Question: I'm working a force layout. I've already implemented collisions and bounding within the svg (I don't want to use gravity). However, now I want to place a div in the middle and have the nodes avoid it.
The approach I'm attempting is overlaying the SVG on top of the div using absolute positions and attempting to have the nodes avoid it in the tick function. This is proving to be very difficult. Is there another approach? If not, I'd greatly appreciate a point in the right direction!
As a sort of secondary question, I'd love to have the nodes fall in from the top. Once again, I don't have gravity, so I'm not really sure how to approach that. I'd like them to maintain their spacing, so I think a focus may not work.
I've attached my Javascript and CSS code!
Thanks in advance.
'''
width = parseInt(d3.select('#canvas').style('width'), 10),
height = parseInt(d3.select('#canvas').style('height'), 10),
padding = 30, // separation between circles
radius = 70;
//Set up the force layout
var force = d3.layout.force()
.gravity(0)
.charge(0)
.size([width, height]);
//Append a SVG to the body of the html page.
//Assign this SVG as an object to svg
var svg = d3.select("#canvas").append("svg")
.attr("width", width)
.attr("height", height);
//Read the data
d3.json("dots.json", function(error, graph) {
if (error) throw error;
//Creates the graph data structure out of the json data
force.nodes(graph.nodes)
.start();
//Do the same with the circles for the nodes - no
var node = svg.selectAll(".node")
.data(graph.nodes)
.enter().append("g")
.attr("class", "node")
.call(force.drag);
node.append("circle")
.attr("r", radius)
.style("fill", "black")
.call(force.drag);
node.append("text")
.attr("dx", 0)
.attr("dy", 5)
.attr("height", 10)
.attr("text-anchor", "middle")
.text(function(d) { return d.name })
.style("fill", "white");
//Now we are giving the SVGs co-ordinates - the force layout
//is generating the co-ordinates which this code is using to
//update the attributes of the SVG elements
force.on("tick", function (e) {
node.attr("cx", function(d) {
return d.x =
Math.max(
radius,
Math.min(
width - radius,
d.x
)
);
}).attr("cy", function(d) {
return d.y = Math.max(radius, Math.min(height - radius, d.y));
});
node.attr("transform", function(d) { return "translate(" + d.x + "," + d.y + ")"; });
node.each(collide(0.5)); //Added
});
function collide(alpha) {
var quadtree = d3.geom.quadtree(graph.nodes);
return function(d) {
var rb = 2*radius + padding,
nx1 = d.x - rb,
nx2 = d.x + rb,
ny1 = d.y - rb,
ny2 = d.y + rb;
quadtree.visit(function(quad, x1, y1, x2, y2) {
if (quad.point && (quad.point !== d)) {
var x = d.x - quad.point.x,
y = d.y - quad.point.y,
l = Math.sqrt(x * x + y * y);
if (l < rb) {
l = (l - rb) / l * alpha;
d.x -= x *= l;
d.y -= y *= l;
quad.point.x += x;
quad.point.y += y;
}
}
return x1 > nx2 || x2 < nx1 || y1 > ny2 || y2 < ny1;
});
};
}
node.on("mousedown", function(d1, i) {
var $this = d3.select(this);
if(node.active) {
$this = $this.transition()
.duration(1000)
.attr("stroke-width", 0)
.attr("r", radius);
node.active = false;
} else {
$this = $this.transition()
.duration(1000)
.attr("stroke-width", 20)
.attr("stroke", "4DD2B6")
.attr("fill", "white")
.attr("r", radius * 2)
}
});
});
#canvas, #playground {
width: 100%;
height: 100%;
position: absolute;
top: 0;
bottom: 0;
left: 0;
right: 0;
z-index: 1;
overflow: visible;
display: block;
}
#playground {
height: 100%;
}
header {
width: 320px;
margin: 100px auto 50px;
display: block;
z-index: 10;
background-color: red;
}
'''

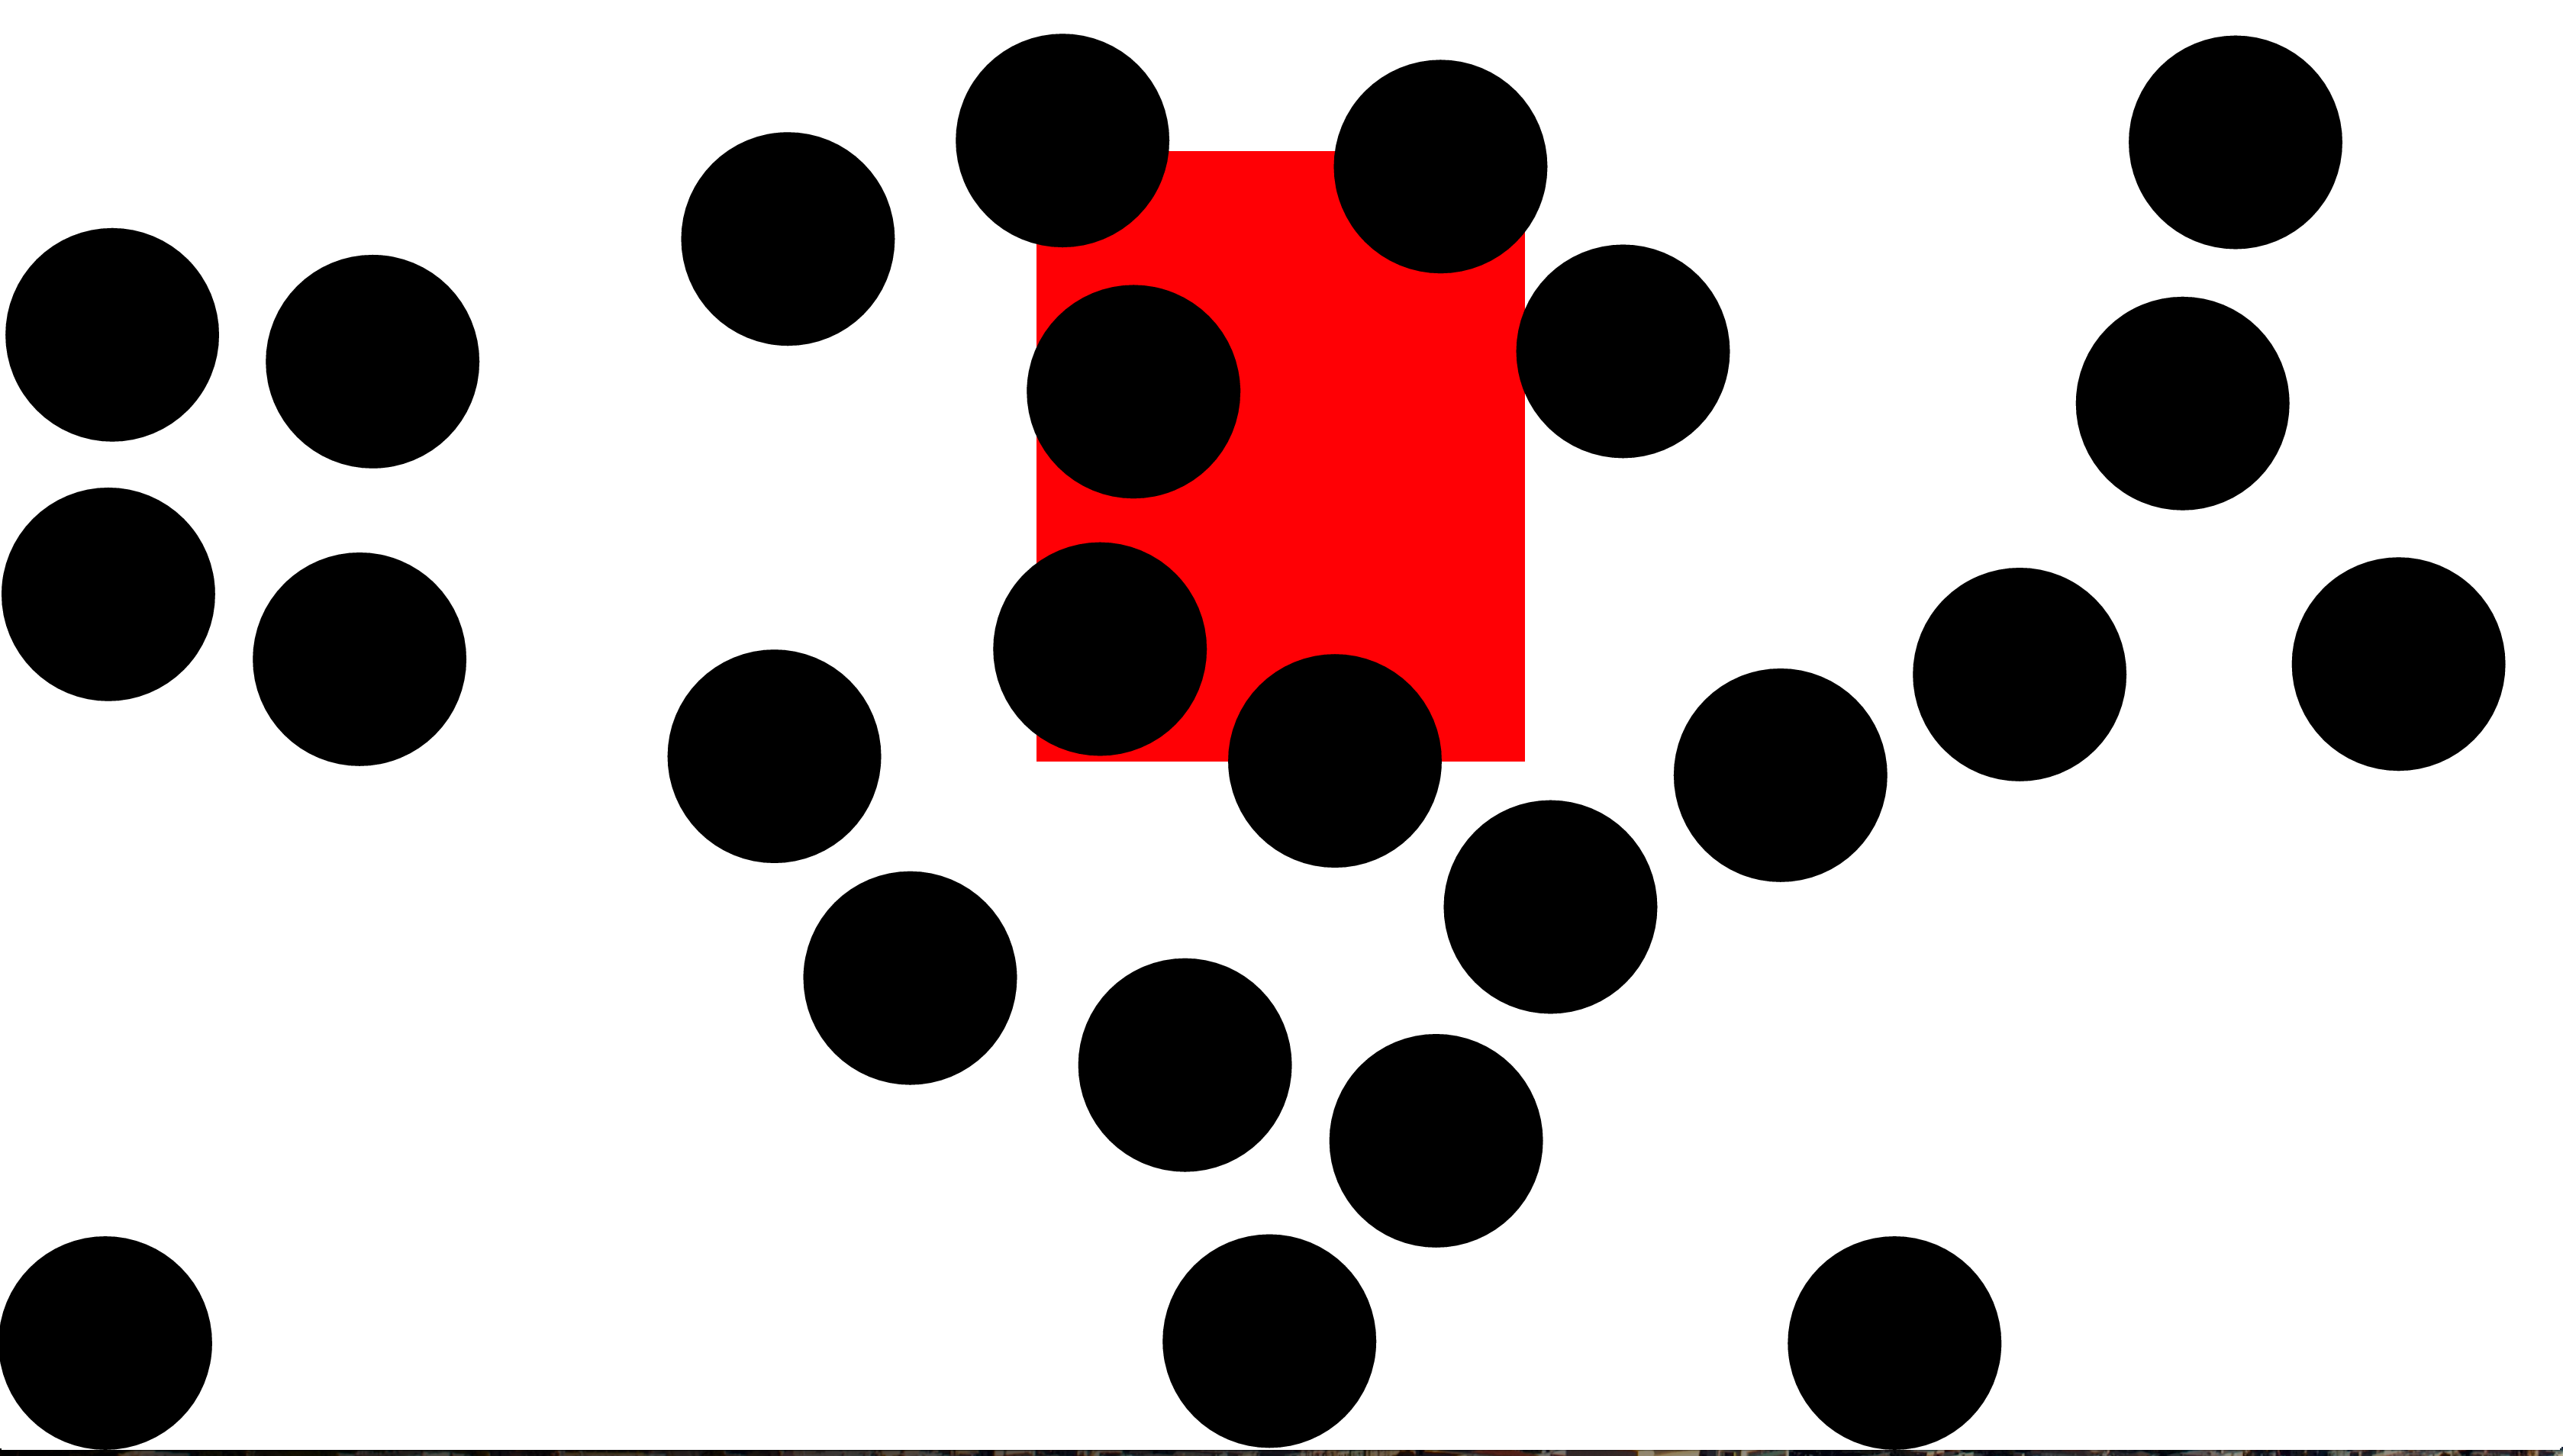
Answer: ## Boundaries
The hard part about collision detection is the fact that each node could collide with any other node and that's why the quad tree is used to reduce the permutations. When you are talking about a boundary it's much more straight forward, because there is only one boundary. All you need to do in your case is extend the geometry of the boundary to include the occlusion.
## Fall in
It depends what you mean exactly, but you can set the initial cx/cy values to the source from which you want them to emanate from and then extend your boundary behaviour to include what to do if the nodes are outside of the svg. So that would be some kind of custom gravity to determine the next cx/cy based on current position and a direction you want them to fall in. Meanwhile, the collision routine is not aware of boundaries so, it will take care of keeping the nodes apart as they fall.